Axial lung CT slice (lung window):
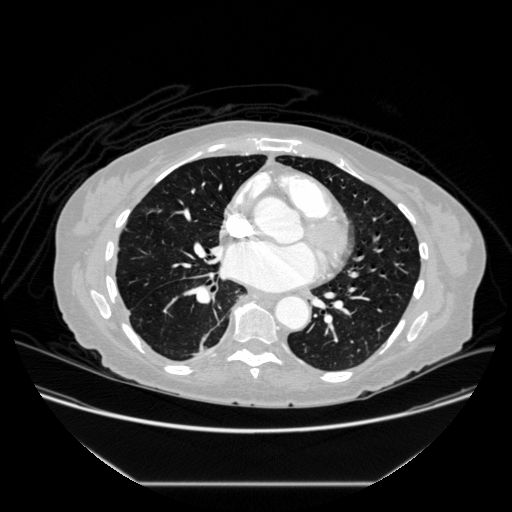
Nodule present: no